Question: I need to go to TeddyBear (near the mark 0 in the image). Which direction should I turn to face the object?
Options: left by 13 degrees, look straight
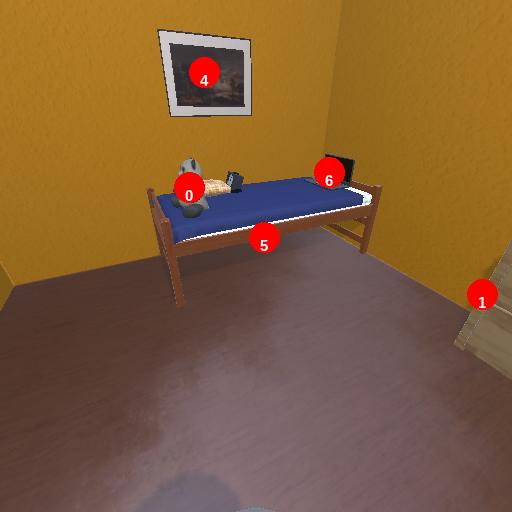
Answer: left by 13 degrees